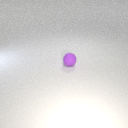
small purple rubber sphere